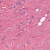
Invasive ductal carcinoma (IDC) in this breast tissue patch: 0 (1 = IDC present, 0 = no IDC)